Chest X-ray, PA view. Patient: 31 years old, sex F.
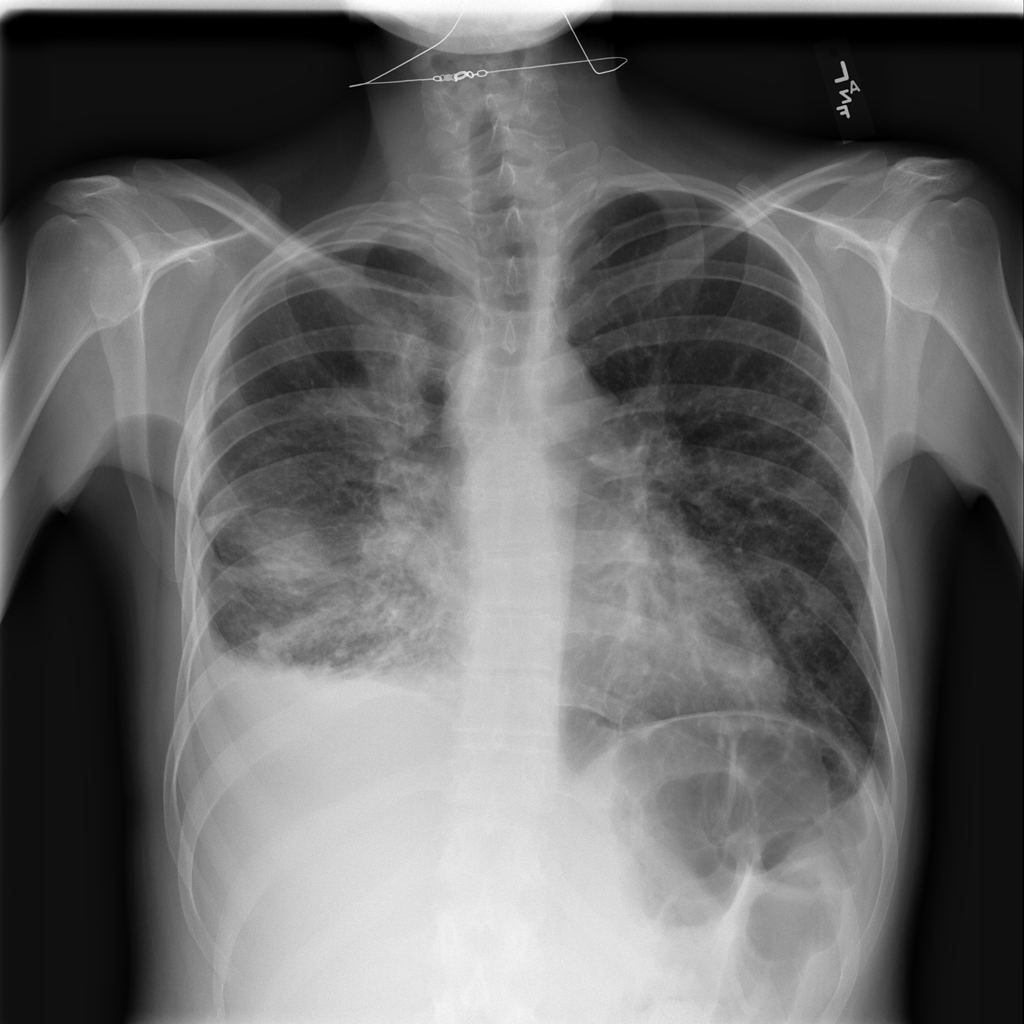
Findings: Edema, Effusion, Infiltration, Pneumonia